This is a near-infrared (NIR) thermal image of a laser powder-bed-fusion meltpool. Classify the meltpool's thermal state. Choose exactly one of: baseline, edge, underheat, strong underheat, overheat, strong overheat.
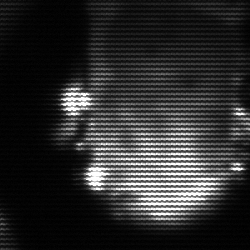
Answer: baseline